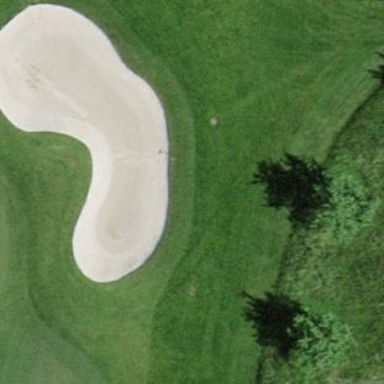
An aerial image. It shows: Golf bunker filled with sandy terrain.